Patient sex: M
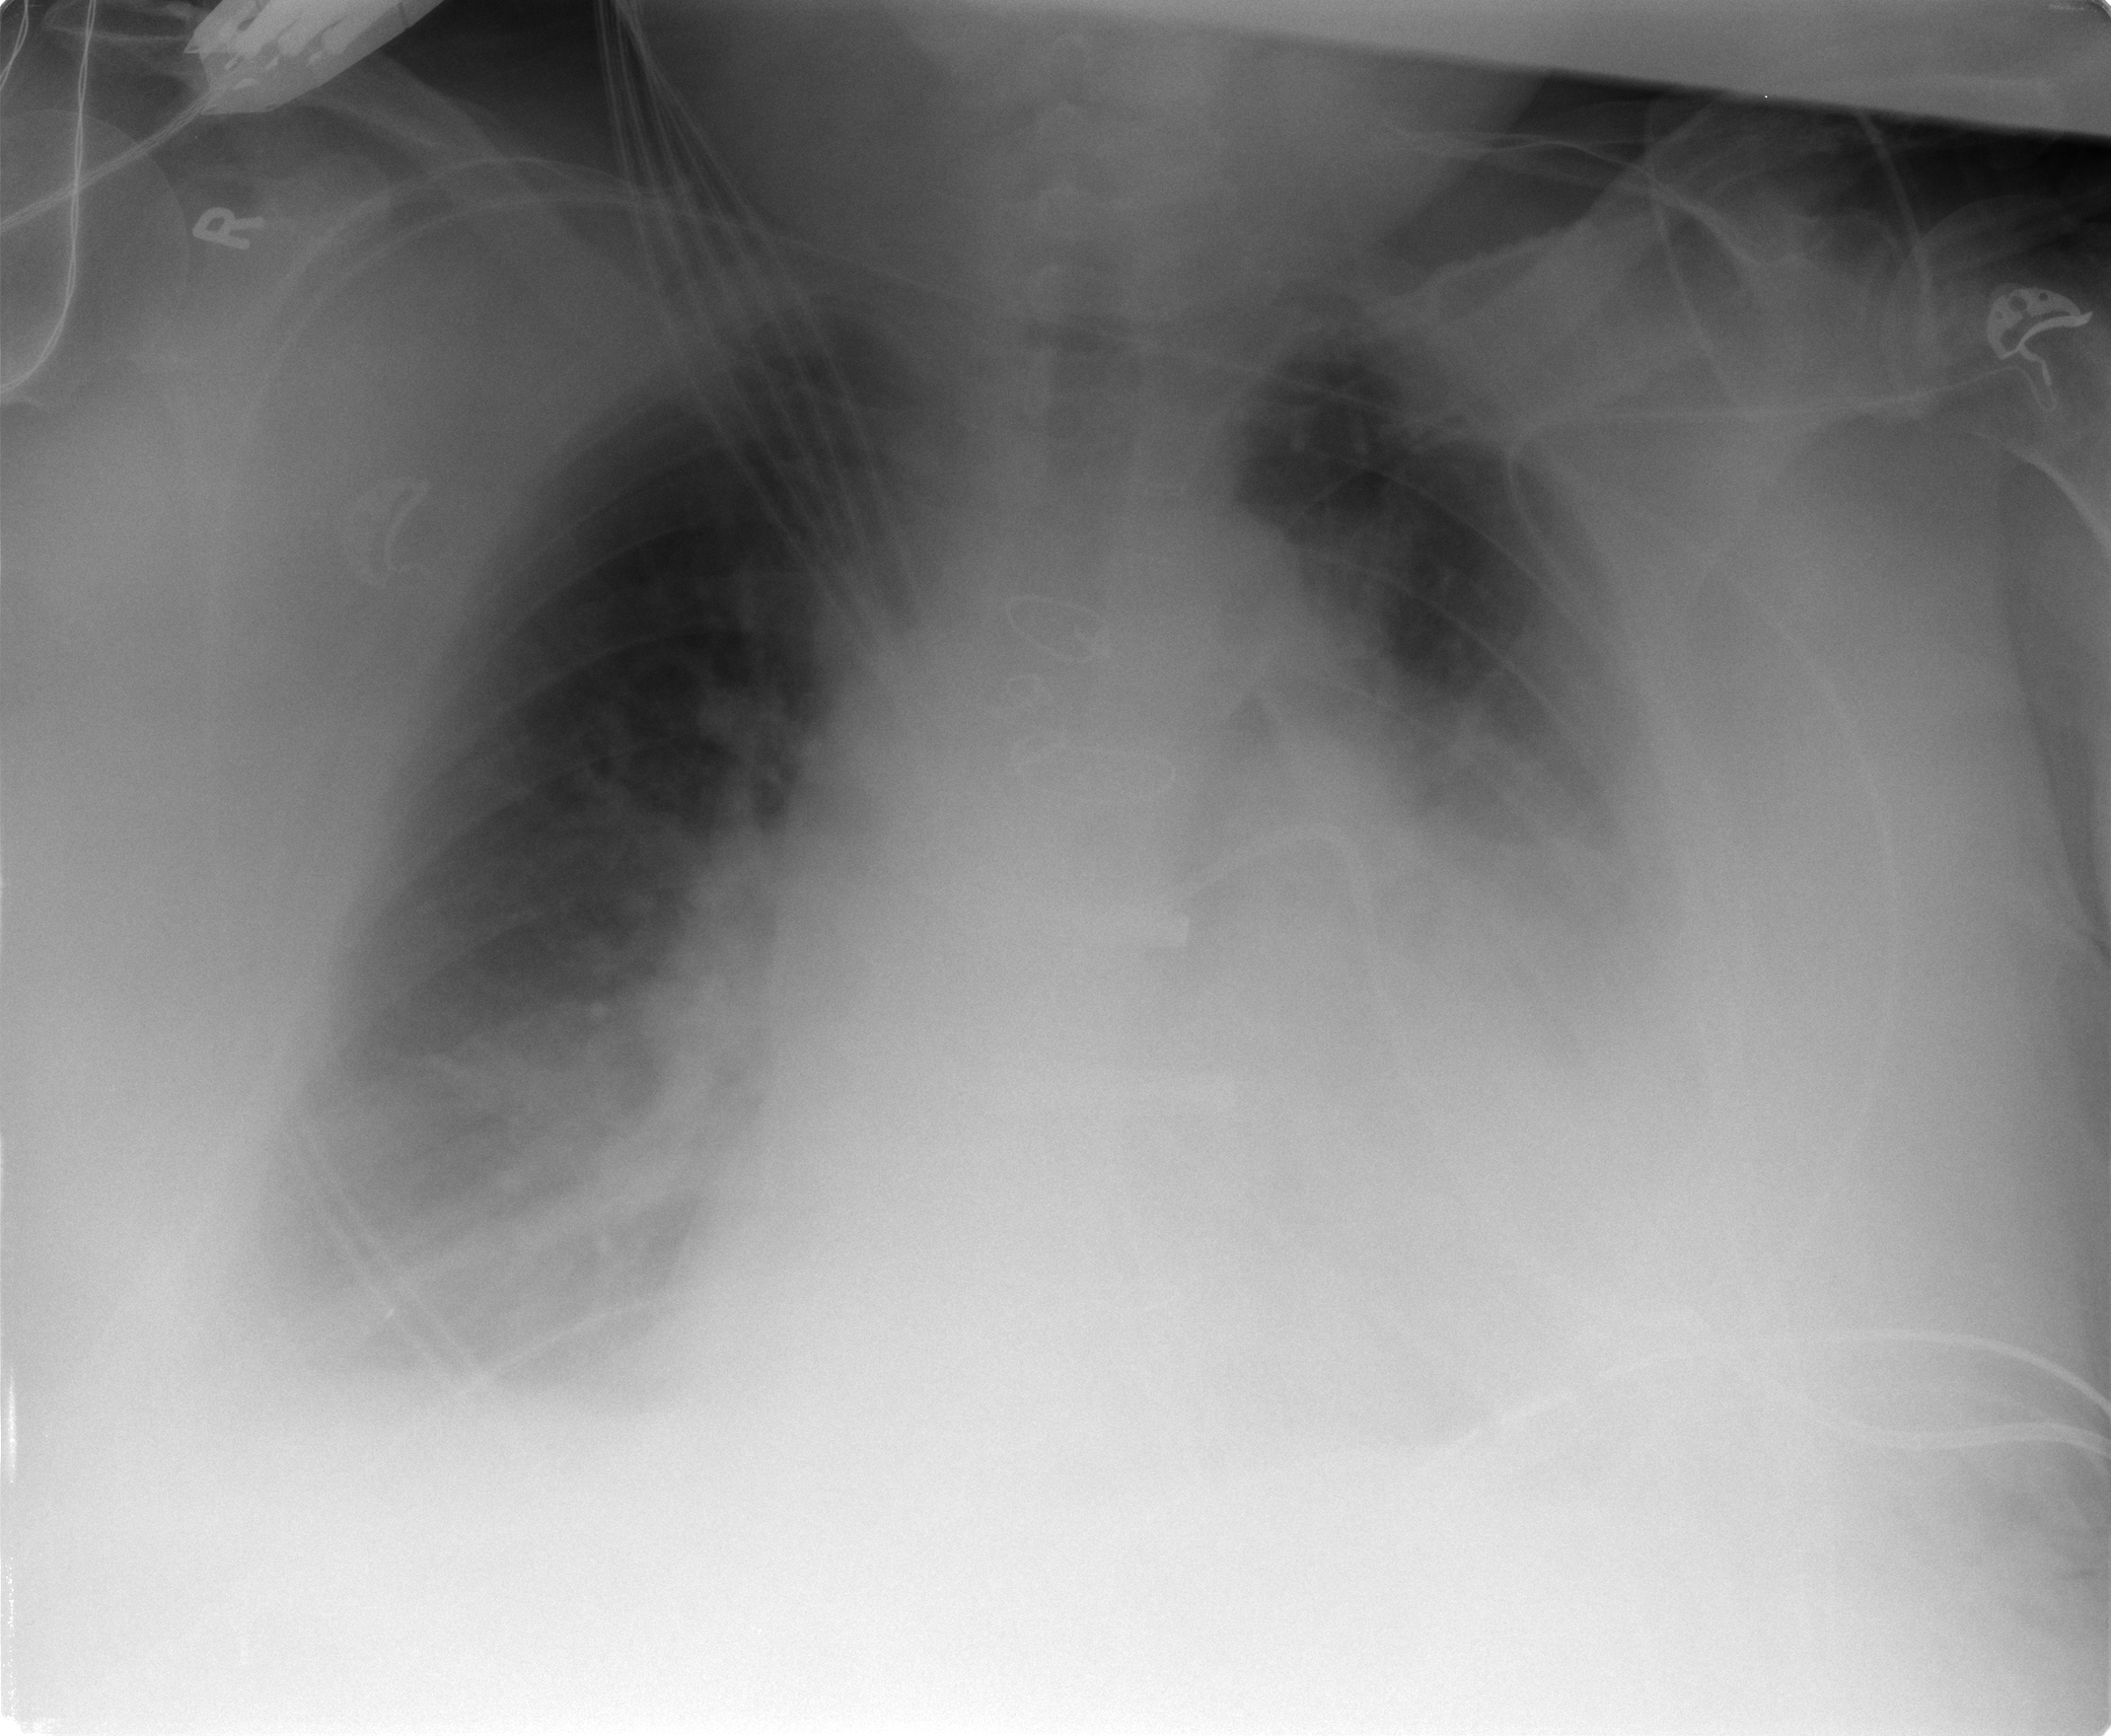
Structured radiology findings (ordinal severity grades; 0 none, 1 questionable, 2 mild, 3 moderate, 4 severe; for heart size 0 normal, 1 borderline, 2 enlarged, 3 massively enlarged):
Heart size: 3
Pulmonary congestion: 2
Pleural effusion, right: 1
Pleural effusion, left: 2
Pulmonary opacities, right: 0
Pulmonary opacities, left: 0
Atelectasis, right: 0
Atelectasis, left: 2